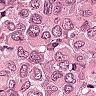
Metastatic tissue present: yes